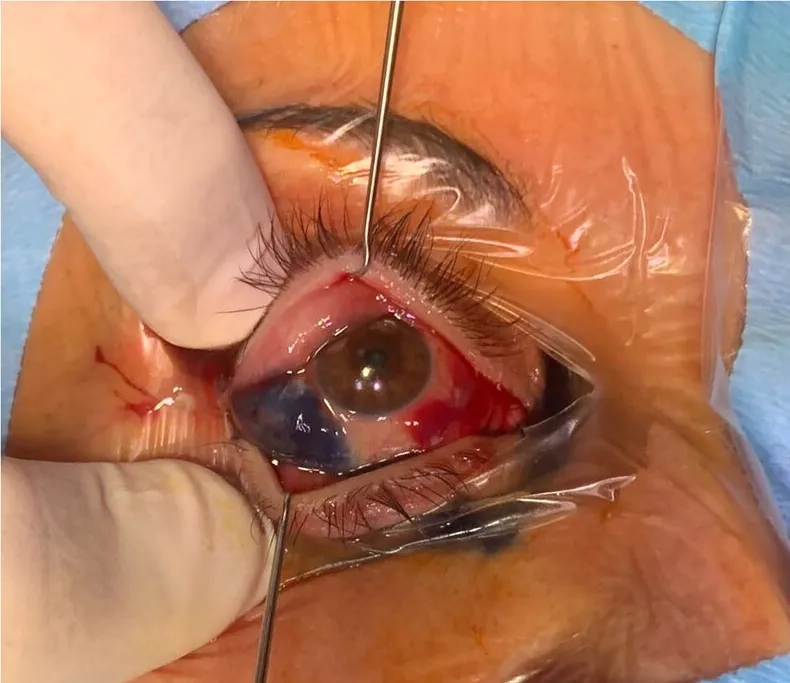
Intraoperative aspect of methylene blue demarcation of the chemotic area at right eye before snip conjunctivoplasty.
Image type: medical_photograph (other_medical_photograph)